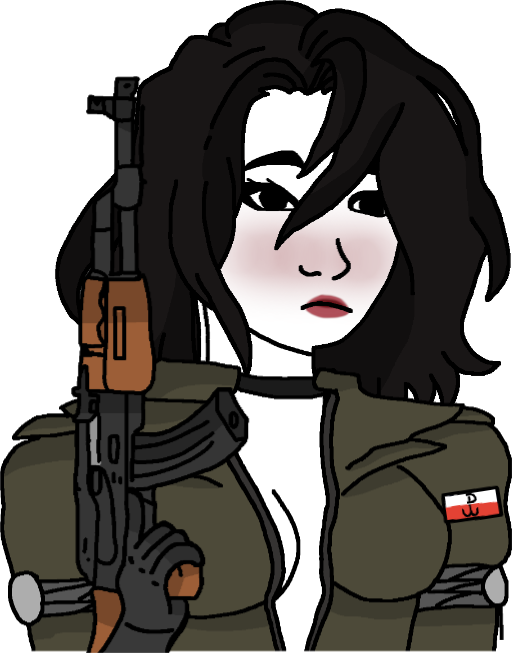
Label: 5_Doomer_Girl